Question: Json:

I need to get only id field from source. Data class:
'''
data class Article(
val sourceId: String,
val author: String,
val title: String,
...
)
'''
Convertor factory is GsonConvertorFactory
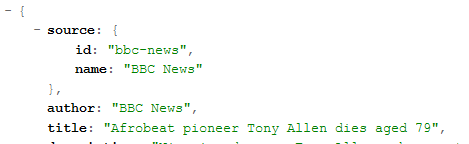
Answer: In the JSON you provided, 'source' is a complex object, so you can't define it as a string unless you create a <URL>. A quick way to get this working, though, is to create another set of classes to mimic the JSON structure, like this:
'''
data class Source(
val id: String
)
data class Article(
val source: Source,
val author: String,
val title: String
)
'''
Then you can use it this way:
'''
fun main() {
val json = """ {
"source": {
"id": "bbc-news",
"name": "BBC News"
},
"author": "BBC News",
"title": "Afrobeat pioneer Tony Allen dies aged 79"
}
""".trimIndent()
val gson = GsonBuilder().create()
val article = gson.fromJson(json, Article::class.java)
println(article)
}
'''
This prints: 'Article(source=Source(id=bbc-news), author=BBC News, title=Afrobeat pioneer Tony Allen dies aged 79)'.